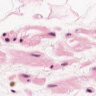
Metastatic tissue present: no